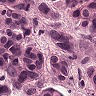
Metastatic tissue present: yes